Question: If am working on a scheduling page that has a row for each hour of the day, and a column for each day of the week. Some cells can span multiple rows (using 'rowspan') if the occur for multiple hours - a typical calendar situation. Each 'TD' contains a 'DIV' with the event information I would like to control. Additionally, each column must have a width of 12.5% (a col for the time, and 7 for each day)
In short, I would like the 'div' contents to use . If the 'td' spans 4 rows, it should use all that space and allow wrapping to include as much of the text as will fit, but if the rowspan is only 1, then it should only display 1 line and hide anything beyond that.
I've tried most of the solutions I've found on SE and other sites, but they all interfere with the consistent column width, or with the row height.

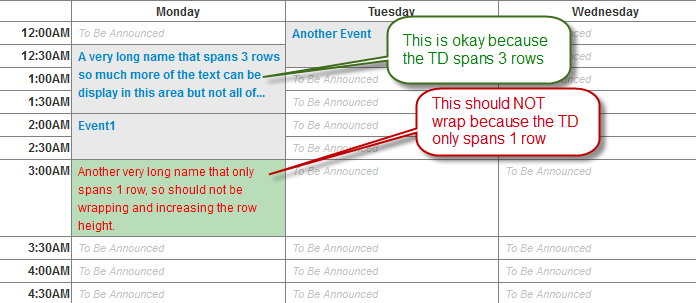
Answer: Try this using run the code Snippet or find the <URL>
'''
.demo {
table-layout: fixed;
width: 100%;
white-space: nowrap;
}
.demo td {
white-space: nowrap;
overflow: hidden;
text-overflow: ellipsis;
}
.ID {
width: 10%;
}
.email {
width: 20%;
}
'''
'''
<table class="demo">
<thead>
<tr>
<th class="ID">ID</th>
<th class="email">Email<th>
</tr>
</thead>
<tbody>
<tr>
<td>0001</td>
<td>pradyumnaswain76@gmail.com</td>
</tr>
</tbody>
</table>
'''